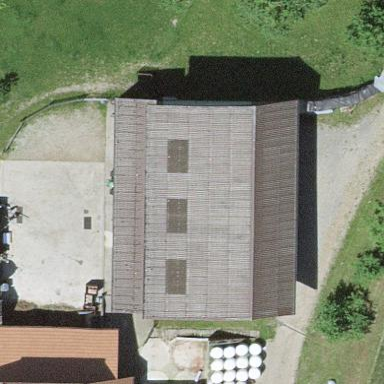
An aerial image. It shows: Shed.